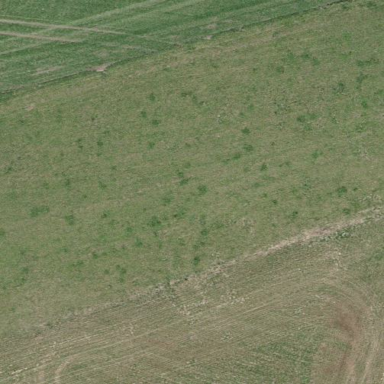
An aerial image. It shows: Beautiful meadow.